Question: I'm trying to make a simple tasklist in Android using Eclipse. The layout i'm trying to build is this:

I want the tasks to be the groups, and under each task, 2 childs with task description and task's limit date.
At the right side of the task/group, I wanted a checkbox for marking tasks as done, but I don't really know how to do that. I even have problems using adapters for my ExpandableListView (all questions I manage to find talk about creating ExpandableListView from scrap using ListViews & Maps of Strings, but I want to use an already created ExpandableListView in my XML layout, if that's possible) or thinking how I'm going to add tasks from the input (the input is an AlertDialog appearing when you press the button).
Any ideas will be appreciated, and sorry for my English (not my mother language).
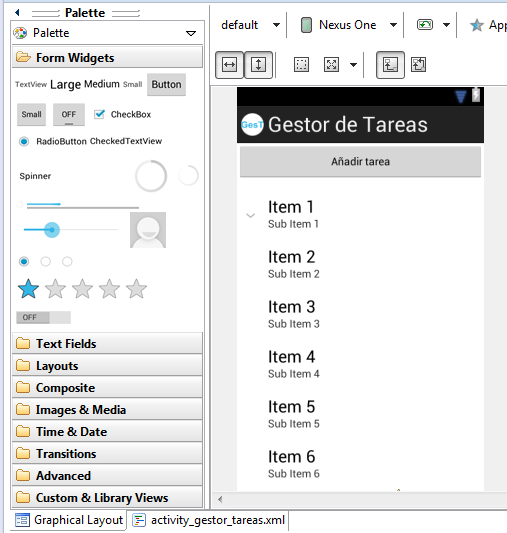
Answer: The way i'd do something like this is to make your expandable listview utilizing a custom adapter (these extend the baseexpandableadapter class). Then you have the ability to inflate or create different views for your group and child views. This is an example of how you might set it up if you're using an expandable listactivity (vs regular activity with expandable listview):
'''
public class ExpandableList1 extends ExpandableListActivity {
@Override
public void onCreate(Bundle savedInstanceState) {
super.onCreate(savedInstanceState);
// Set up our adapter
ExpandableListAdapter mAdapter = new MyExpandableListAdapter(this);
setListAdapter(mAdapter);
}
// The custom adapter part
public class MyExpandableListAdapter extends BaseExpandableListAdapter {
// Sample data set. children[i] contains the children (String[]) for groups[i].
private String[] groups = { "Task1", "Task2", "Task3", "Task4"};
private String[][] children = {
{ "Task Description", "Task time limit date" },
{ "Task Description", "Task time limit date" },
{ "Task Description", "Task time limit date" },
{ "Task Description", "Task time limit date" }
};
public MyExpandableListAdapter(Context context) {
super();
this.context = context;
}
private Context context;
static class ViewHolder {
TextView text;
CheckBox checkbox;
}
public Object getChild(int groupPosition, int childPosition) {
return children[groupPosition][childPosition];
}
public long getChildId(int groupPosition, int childPosition) {
return childPosition;
}
public int getChildrenCount(int groupPosition) {
return children[groupPosition].length;
}
public View getChildView(int groupPosition, int childPosition, boolean isLastChild,
View convertView, ViewGroup parent) {
return convertView;
}
public Object getGroup(int groupPosition) {
return groups[groupPosition];
}
public int getGroupCount() {
return groups.length;
}
public long getGroupId(int groupPosition) {
return groupPosition;
}
public View getGroupView(int groupPosition, boolean isExpanded, View convertView,
ViewGroup parent) {
final ViewHolder holder;
if (convertView == null) {
LayoutInflater viewInflater = (LayoutInflater) context.getSystemService(Context.LAYOUT_INFLATER_SERVICE);
convertView = viewInflater.inflate(R.layout.mtopics_groupview, parent, false);
holder = new ViewHolder();
holder.text = (TextView)convertView.findViewById(R.id.mtopicsgrouptv);
holder.checkbox = (CheckBox)convertView.findViewById(R.id.cb_group);
convertView.setTag(holder);
} else {
holder = (ViewHolder) convertView.getTag();
}
holder.text.setText(getGroup(groupPosition).toString());
return convertView;
}
public boolean isChildSelectable(int groupPosition, int childPosition) {
return true;
}
public boolean hasStableIds() {
return true;
}
}
'''
You have the ability to create your group views and child views programatically or to you can inflate these from xml. In my example, i've inflated from xml for just the group view as it is far easier for more complex views. I know that pattern seems like a round-about method for the use of the two line inflate code, but it will help the performance of your view tremendously. You can learn more about it here: <URL>
'''
<RelativeLayout xmlns:android="http://schemas.android.com/apk/res/android"
android:layout_width="fill_parent"
android:layout_height="wrap_content" >
<CheckBox
android:id="@+id/cb_group"
android:layout_width="wrap_content"
android:layout_height="wrap_content"
android:layout_alignParentRight="true"
android:layout_alignParentTop="true"
android:checked="true"
android:focusable="false" />
<TextView
android:id="@+id/mtopicsgrouptv"
android:layout_width="wrap_content"
android:layout_height="wrap_content"
android:layout_alignParentLeft="true"
android:layout_centerVertical="true"
android:layout_marginLeft="40dp"
android:focusable="false"
android:text="Small Text"
android:textAppearance="?android:attr/textAppearanceSmall" />
</RelativeLayout>
'''
I didn't do the childview, but depending on what you want to do with it, you can model it after the group view. you can just put a textview in there and set the text based of the child position. , as of now you'll quickly find that your checkbox states are gonna be wacky whenever you click them. sometimes the check will move or dissapear or not work at all. If you wanna know why i could tell you, but i'll just post the solution for now. You have to set up an arraylist or map or anything really to hold the checkbox states and then load them (since their positions will correspond). Here is how i'd do it in my getGroupView portion.
'''
// make the list
ArrayList<Boolean> group_check_states = new ArrayList<Boolean> (groups.length);
for(int i = 0; i < groups.length; i++) {
group_check_states.add(true);
}
// load the checkstates
if ((group_check_states.get(groupPosition)) == true) {
holder.checkbox.setChecked(true);
} else {
holder.checkbox.setChecked(false);
}
// save the checkstates
holder.checkbox.setOnClickListener(new OnClickListener() {
public void onClick(View v) {
if (holder.checkbox.isChecked()) {
group_check_states.set(groupPosition, true);
} else {
group_check_states.set(groupPosition, false);
}
}
});
'''
You can also put your checkbox action code in there, too. Now the adapter looks the part, but it might be too simple for what you intend. you want to be able to set the tasks dynamically based on what was inputted your alert dialog. In that case, you wouldn't want to be using that simply array I that used (groups and children), you might want to load from an arraylist, or other type of list that you can dynamically add and remove things dynamically, which would be modified by your alert dialog.
i hope it helped, but i'm sure there'll be some more issues along the way. just holla if somethings comes up.